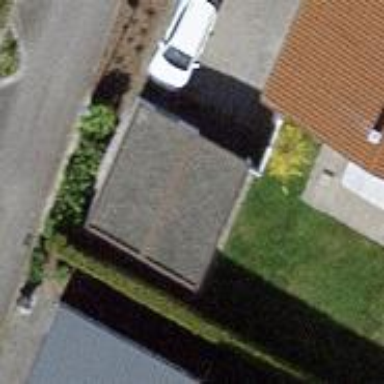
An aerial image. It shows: Garage building.